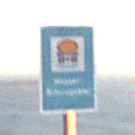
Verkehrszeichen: Wasserschutzgebiet
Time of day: SunriseSunset
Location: Outdoor (RoadRail)
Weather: PartlyCloudy
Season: NotSpecified
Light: Natural